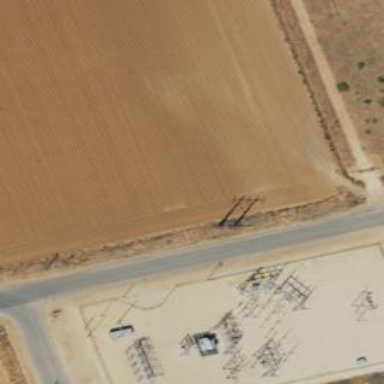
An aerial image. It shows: Distribution level power substation enclosed by fence.